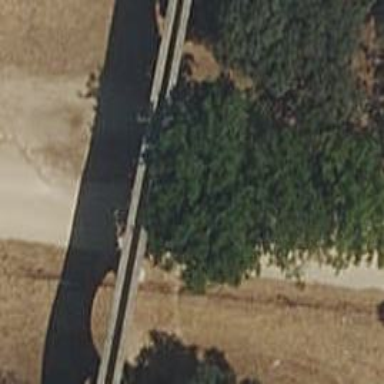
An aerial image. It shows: Historic bridge.